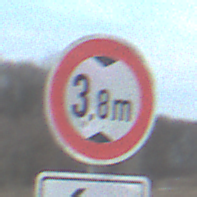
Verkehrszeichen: TatsaechlicheHoehe
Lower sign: RichtungsangabeDurchPfeile2
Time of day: SunriseSunset
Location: Outdoor (RoadRail)
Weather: PartlyCloudy
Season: NotSpecified
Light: Natural